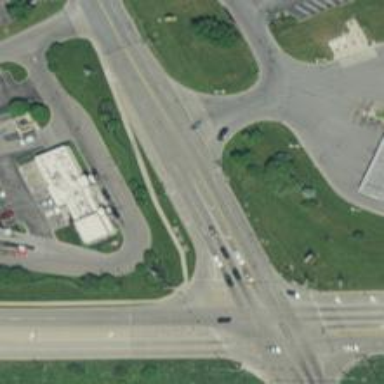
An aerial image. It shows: Tertiary road with separate sidewalks.